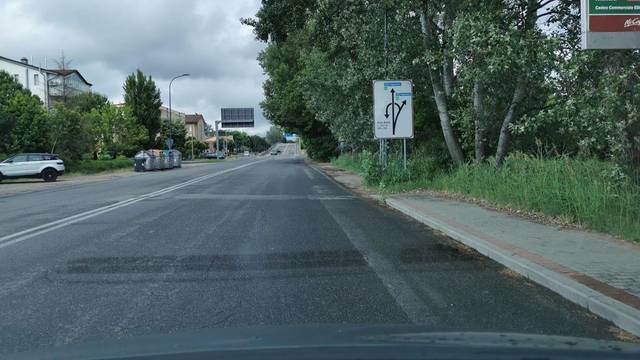
Region: Italy
Coordinates: 44.402, 12.183